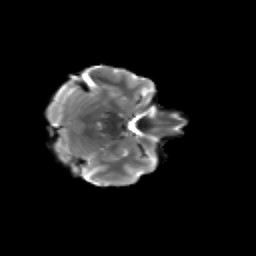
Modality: T2w
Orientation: axial
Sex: female
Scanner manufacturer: siemens
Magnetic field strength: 3 T
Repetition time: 5 s
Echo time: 0.071 s